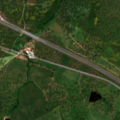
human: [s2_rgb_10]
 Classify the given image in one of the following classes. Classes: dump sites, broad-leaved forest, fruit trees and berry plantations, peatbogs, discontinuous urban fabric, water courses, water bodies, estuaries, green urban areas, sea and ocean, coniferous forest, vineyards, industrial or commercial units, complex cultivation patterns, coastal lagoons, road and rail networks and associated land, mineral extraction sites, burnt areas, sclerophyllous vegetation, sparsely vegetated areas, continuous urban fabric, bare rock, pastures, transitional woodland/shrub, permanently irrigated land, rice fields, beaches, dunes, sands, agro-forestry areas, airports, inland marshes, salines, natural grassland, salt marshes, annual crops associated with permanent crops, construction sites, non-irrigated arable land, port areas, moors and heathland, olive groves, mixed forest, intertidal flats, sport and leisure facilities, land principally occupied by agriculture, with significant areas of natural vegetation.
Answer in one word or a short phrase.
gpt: continuous urban fabric